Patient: sex M, age 78
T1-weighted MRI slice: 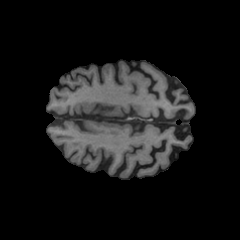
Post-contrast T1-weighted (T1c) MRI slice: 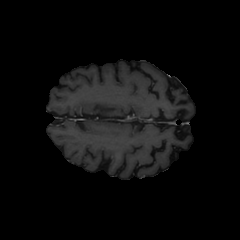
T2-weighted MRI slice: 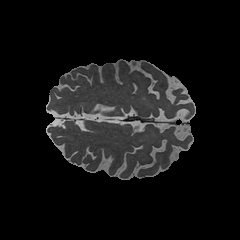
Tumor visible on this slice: no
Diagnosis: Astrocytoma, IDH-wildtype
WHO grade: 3